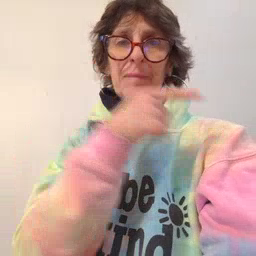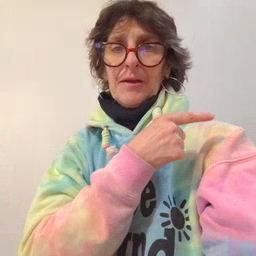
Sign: hesheit